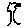
Label: tree